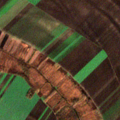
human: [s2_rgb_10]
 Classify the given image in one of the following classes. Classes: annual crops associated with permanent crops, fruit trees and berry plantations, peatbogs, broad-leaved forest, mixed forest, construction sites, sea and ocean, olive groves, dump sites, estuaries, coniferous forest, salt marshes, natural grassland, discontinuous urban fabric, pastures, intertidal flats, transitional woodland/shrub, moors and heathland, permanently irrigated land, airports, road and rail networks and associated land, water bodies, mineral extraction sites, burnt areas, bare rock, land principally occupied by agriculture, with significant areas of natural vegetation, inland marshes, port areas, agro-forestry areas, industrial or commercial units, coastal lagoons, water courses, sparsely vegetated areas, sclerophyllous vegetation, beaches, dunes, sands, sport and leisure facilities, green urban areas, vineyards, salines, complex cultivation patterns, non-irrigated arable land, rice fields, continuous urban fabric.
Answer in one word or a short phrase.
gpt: non-irrigated arable land